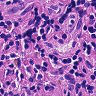
Metastatic tissue present: no